【题型】解答题　【知识点】平面几何　【难度】easy
如图，平面凸四边形$ABCD$中，$AB\perp AC$，且$\triangle ACD$是边长为$2$的等边三角形.

\vspace{0.5em}
\noindent (1)若$\angle ABC=60^\circ$，求$\sin\angle ABD$.\\
(2)若线段$AC$（不含端点）上存在动点$P$，满足$BP=DP$，记$BP=y$，$AP=x$，求$y$关于$x$的函数.
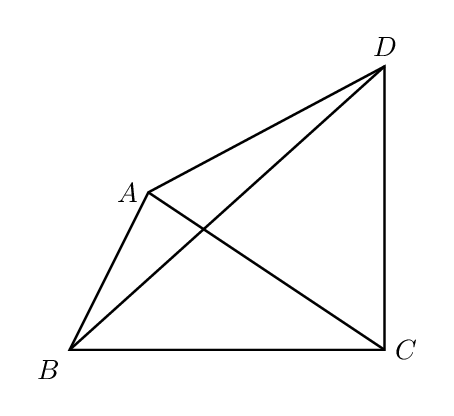
【解答】
\noindent \textbf{【答案】}(1)$\dfrac{\sqrt{21}}{14}$\\
(2)$y=\sqrt{x^2+4-2x},x\in(0,2)$

\vspace{0.5em}
\noindent \textbf{【分析】}（1）利用余弦定理求出$BD$的长，再根据正弦定理即可求得结果；\\
（2）利用余弦定理求得$y=\sqrt{x^2+4-2x}$，根据动点$P$的位置得出自变量$x$的取值范围，可求得$y=\sqrt{x^2+4-2x},x\in(0,2)$.

\vspace{0.5em}
\noindent \textbf{【详解】}（1）由$\angle ABC=60^\circ$，$AB\perp AC$，$AC=2$可知$AB=\dfrac{2\sqrt{3}}{3}$，
\noindent 因此$\angle BAD=\angle BAC+\angle DAC=150^\circ$，
\noindent 所以$BD=\sqrt{BA^2+AD^2-2AB\cdot AD\cos150^\circ}=\dfrac{2\sqrt{21}}{3}$，
\noindent 由正弦定理可得$\dfrac{AD}{\sin\angle ABD}=\dfrac{BD}{\sin\angle BAD}=\dfrac{\dfrac{2\sqrt{21}}{3}}{\dfrac{1}{2}}=\dfrac{4\sqrt{21}}{3}$，
\noindent 由$AD=2$可得$\sin\angle ABD=\dfrac{2}{\dfrac{4\sqrt{21}}{3}}=\dfrac{\sqrt{21}}{14}$.

\vspace{0.5em}
\noindent （2）如下图：
\noindent 由题可知$BP=DP=y$，又$AP=x$，
\noindent 在$\triangle APD$中，由余弦定理可知
\[
DP=\sqrt{AP^2+AD^2-2AP\cdot AD\cos60^\circ}=\sqrt{x^2+4-2x},
\]
\noindent 因此可得$y=\sqrt{x^2+4-2x}$，又$P$在线段$AC$（不含端点）上，所以$AP=x\in(0,2)$，
\noindent 所以$y=\sqrt{x^2+4-2x},x\in(0,2)$.
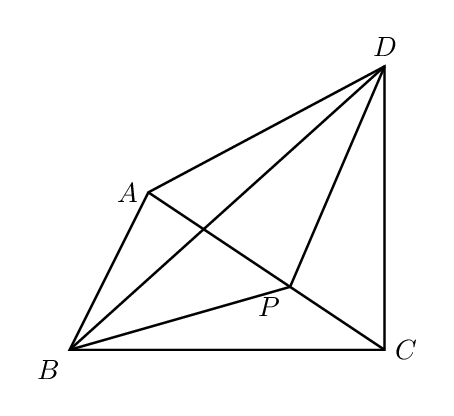